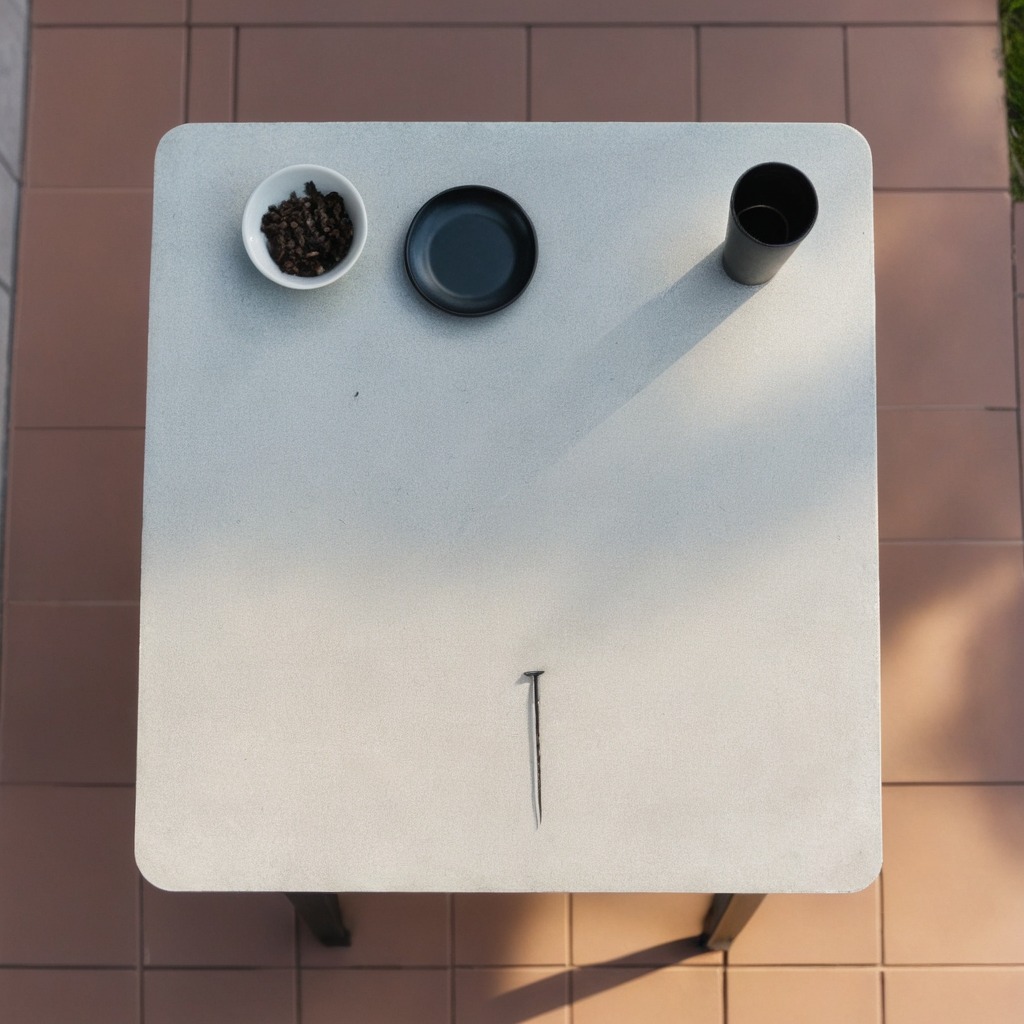
An iron nail is lying on the table in a temporary outdoor tool station.